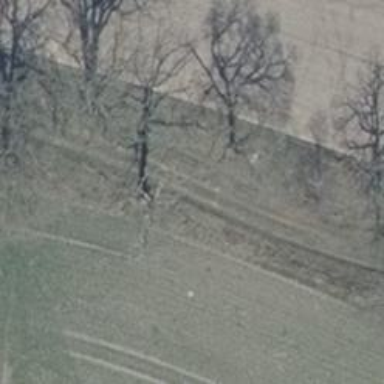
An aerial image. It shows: Track with very rough surface.